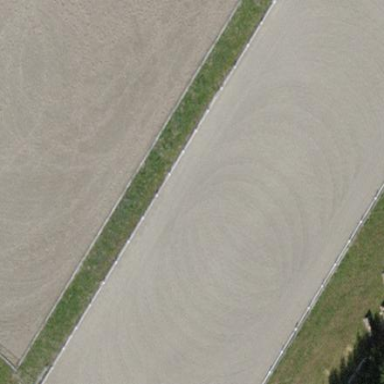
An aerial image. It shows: Equestrian pitch for leisure land use.